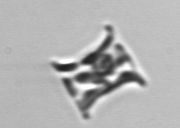
Label: Eucampia